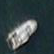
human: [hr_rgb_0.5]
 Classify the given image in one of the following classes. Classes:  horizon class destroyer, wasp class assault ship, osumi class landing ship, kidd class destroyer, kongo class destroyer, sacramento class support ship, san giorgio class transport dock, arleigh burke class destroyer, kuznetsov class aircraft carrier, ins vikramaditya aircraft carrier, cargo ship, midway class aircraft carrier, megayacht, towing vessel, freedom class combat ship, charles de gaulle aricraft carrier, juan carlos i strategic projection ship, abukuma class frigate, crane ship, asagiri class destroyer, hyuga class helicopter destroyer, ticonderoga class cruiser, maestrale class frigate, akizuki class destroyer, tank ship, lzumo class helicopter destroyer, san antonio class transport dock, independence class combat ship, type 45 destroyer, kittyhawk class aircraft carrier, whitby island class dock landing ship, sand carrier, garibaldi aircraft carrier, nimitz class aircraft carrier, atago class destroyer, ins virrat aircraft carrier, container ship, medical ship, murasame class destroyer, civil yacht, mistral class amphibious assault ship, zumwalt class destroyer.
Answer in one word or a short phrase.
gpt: Civil yacht